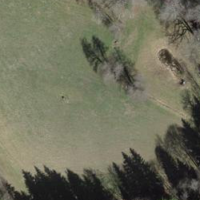
EUNIS habitat code: 43
Species observed at this site:
Lamium maculatum